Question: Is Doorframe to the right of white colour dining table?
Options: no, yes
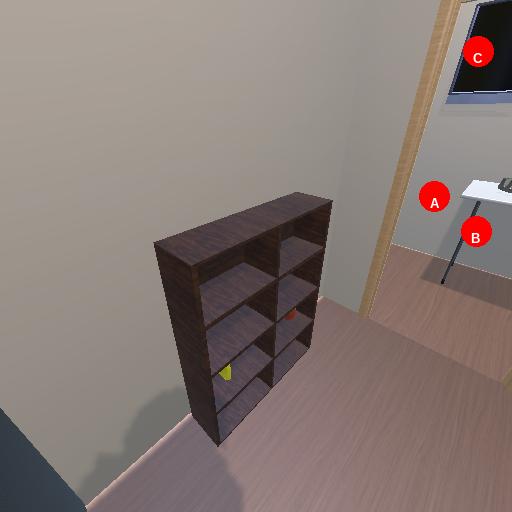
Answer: no